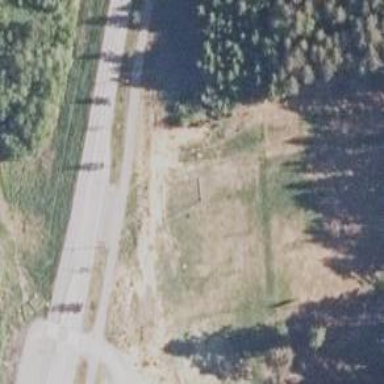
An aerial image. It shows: Disc golf tee area.